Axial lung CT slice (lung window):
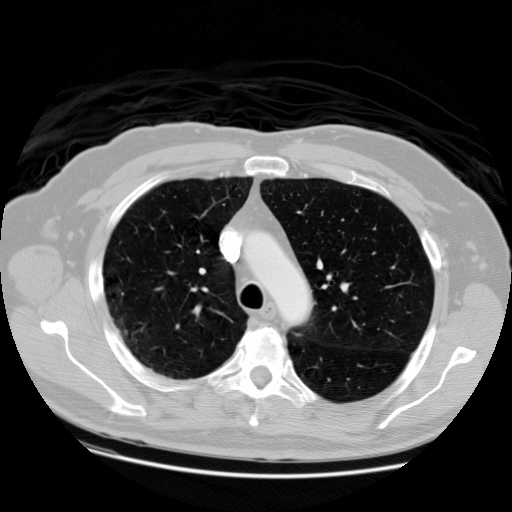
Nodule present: no